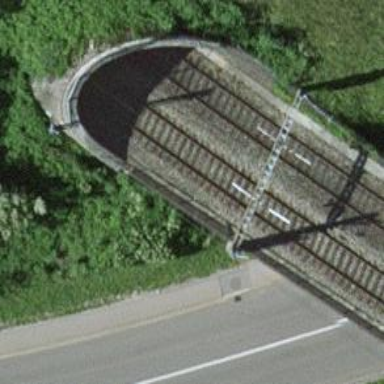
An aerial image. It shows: Single-track railway bridge with electrified contact line.